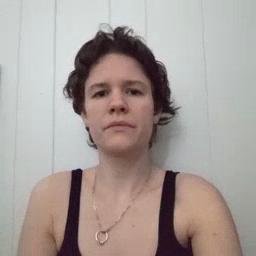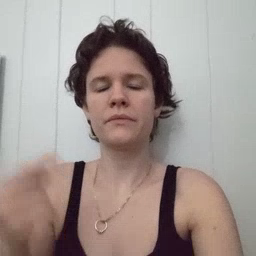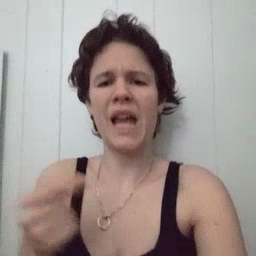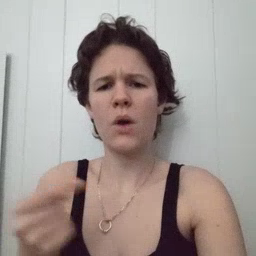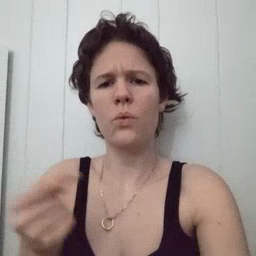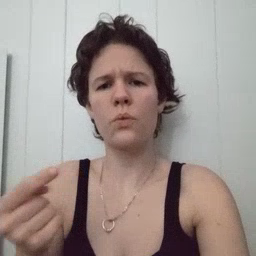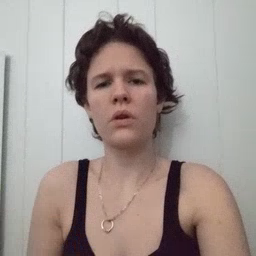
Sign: owie